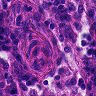
Metastatic tissue present: no